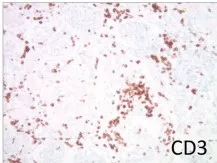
Renal pathological presentation (kidney biopsy of the proband 15 days after admission). Immunohistochemistry (x200). Interstitial infiltrates.
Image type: pathology (immunostaining)